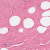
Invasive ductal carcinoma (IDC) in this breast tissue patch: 0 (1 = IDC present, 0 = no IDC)